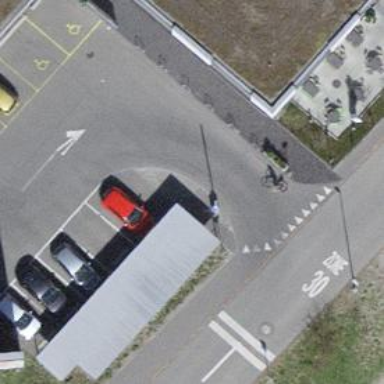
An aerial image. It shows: Bicycle parking rack located on the roof of building.